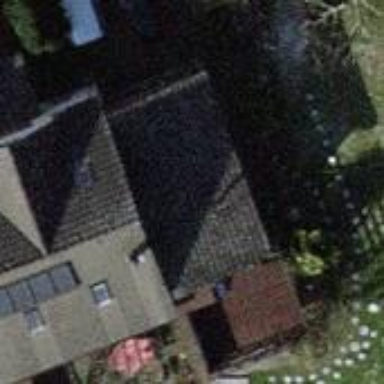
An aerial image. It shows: Group of garages.